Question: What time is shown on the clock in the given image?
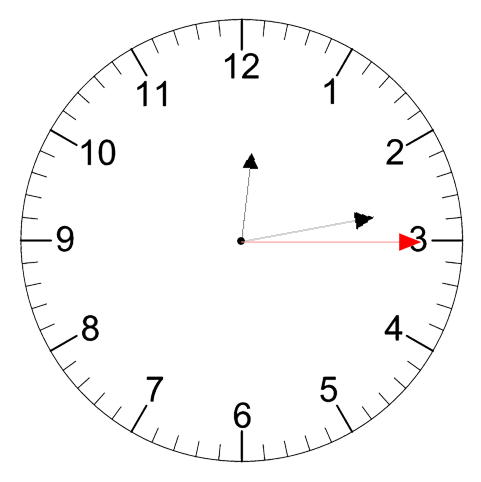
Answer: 12:13:15